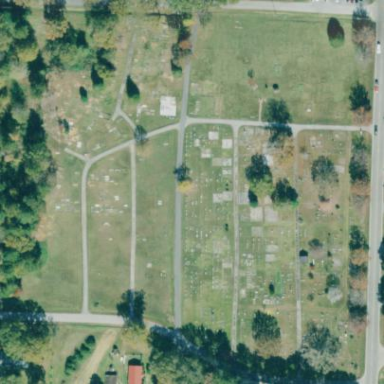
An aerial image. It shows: Cemetery.